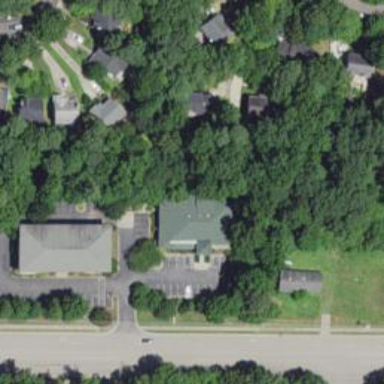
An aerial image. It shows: Veterinary facility.